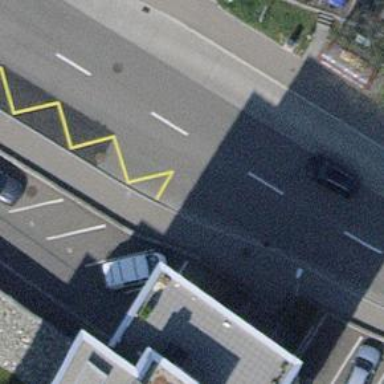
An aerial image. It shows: Bus stop with designated stop position for public transport.